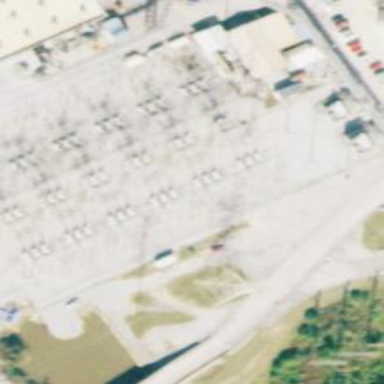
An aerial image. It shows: Switch for power supply.